Interaction volume radius: 5 \u00c5
Interaction volume height: 25 \u00c5
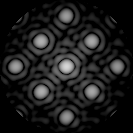
Disorder parameter: 0.05872